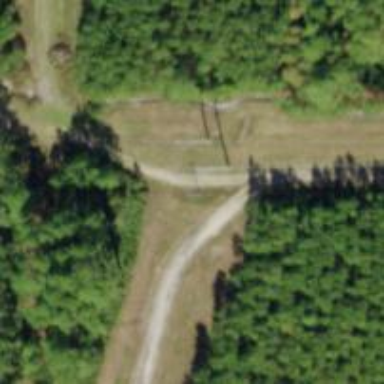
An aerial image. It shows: Power pole.